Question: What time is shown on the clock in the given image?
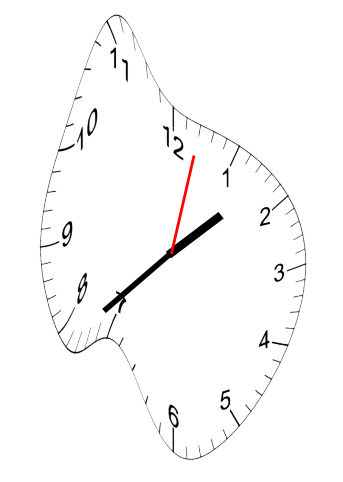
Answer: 01:38:02